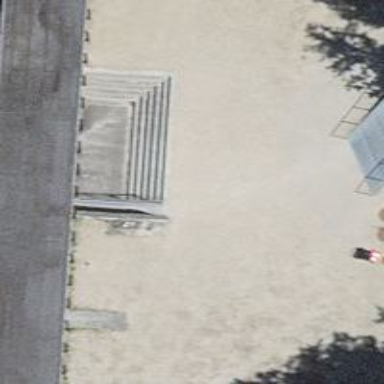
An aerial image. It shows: Road with steps.